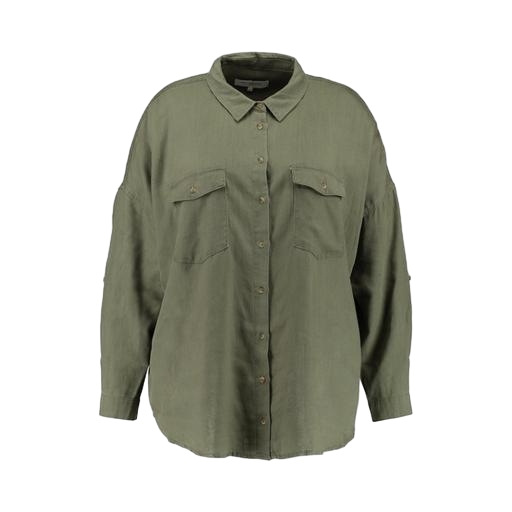
green nly army patched shirt, green boyfriend force field blouse, green daddy oversize shirt, white background